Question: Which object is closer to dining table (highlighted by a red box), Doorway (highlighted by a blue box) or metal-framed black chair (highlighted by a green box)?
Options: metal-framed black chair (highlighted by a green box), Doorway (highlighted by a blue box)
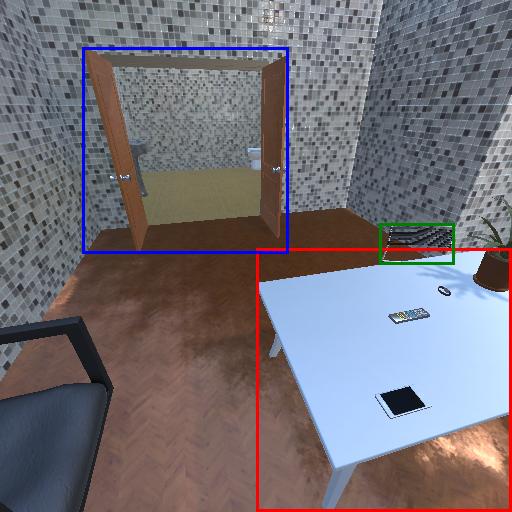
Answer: metal-framed black chair (highlighted by a green box)